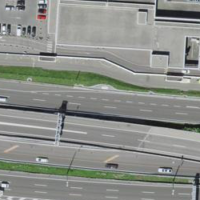
EUNIS habitat code: 57
Species observed at this site:
Corvus corone